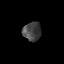
Tissue: lung
Cell type: Epithelial cells
Senescence score: 0.2329
Nuclear area (px): 342
Mean DAPI intensity: 67.012